Interaction volume radius: 5 \u00c5
Interaction volume height: 10 \u00c5
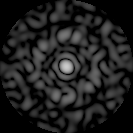
Disorder parameter: 0.8463